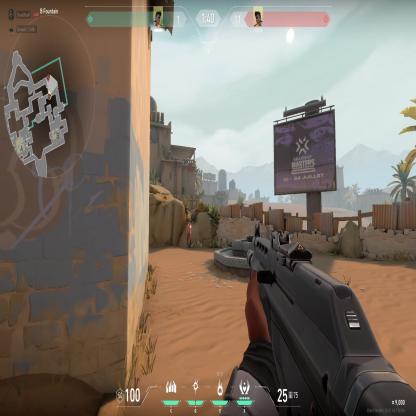
Label: enemy